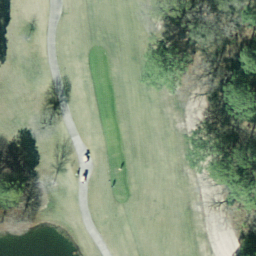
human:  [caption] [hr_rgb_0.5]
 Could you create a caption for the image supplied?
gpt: This is a part of a golf course with green turfs and a trail go through the turfs .

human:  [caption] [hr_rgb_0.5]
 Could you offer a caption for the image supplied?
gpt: A part of a golf course with green turfs and some trees .

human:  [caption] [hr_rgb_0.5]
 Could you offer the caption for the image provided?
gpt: A part of a golf course with green turfs and some trees while a trail go through the turfs .

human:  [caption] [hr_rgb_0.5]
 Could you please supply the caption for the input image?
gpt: There are turfs and some trees with a trail go through the turfs in the golf course .

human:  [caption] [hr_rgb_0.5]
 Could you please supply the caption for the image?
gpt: Green turfs and some bunkers and trees with a trail go through the turfs in the golf course .